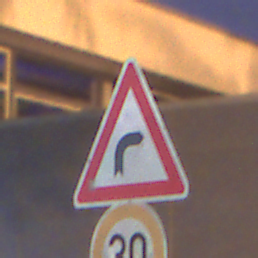
Verkehrszeichen: KurveRechts
Zusatzzeichen unten: Geschwindigkeit30
Umgebung: Outdoor, Urban
Tageszeit: Night
Wetter: PartlyCloudy
Licht: Artificial
Jahreszeit: NotSpecified
Kontrast: HighContrast